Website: apple
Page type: address-validator
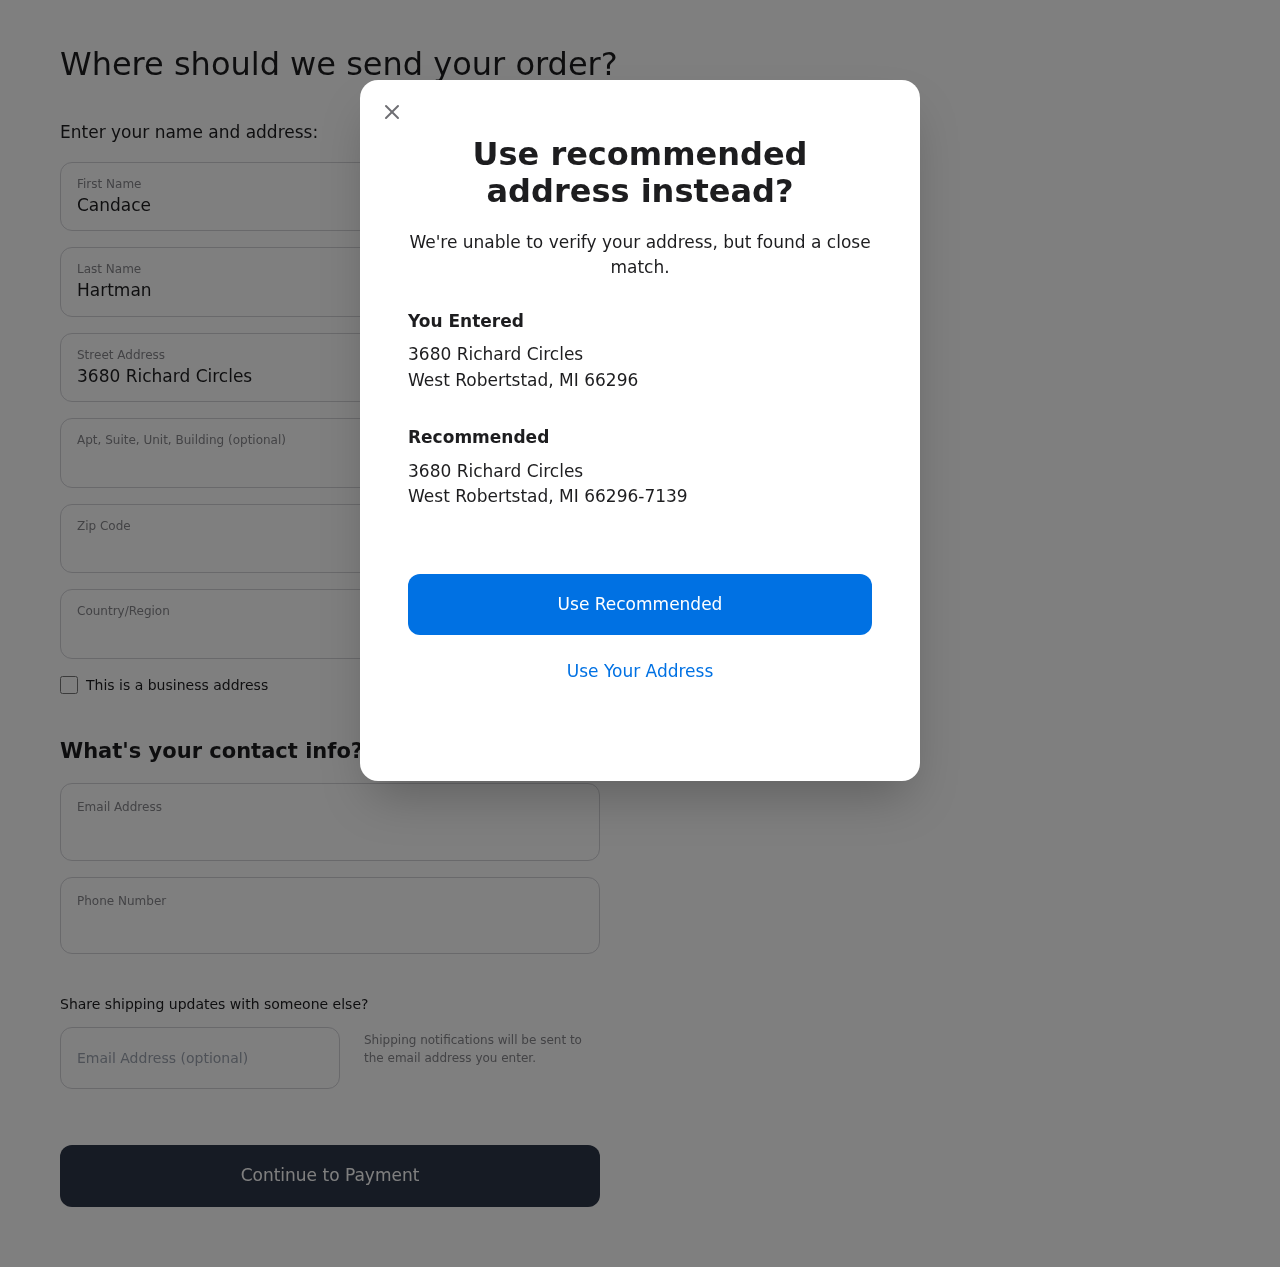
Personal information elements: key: PII_CITY
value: West Robertstad
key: PII_COUNTRY
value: United States
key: PII_EMAIL
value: candace_hartman@gmail.com
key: PII_FIRSTNAME
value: Candace
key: PII_GIFT_EMAIL
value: epalmer@hotmail.com
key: PII_LASTNAME
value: Hartman
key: PII_PHONE
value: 2908014974
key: PII_POSTCODE
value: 66296
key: PII_POSTCODE_FULL
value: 66296-7139
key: PII_STATE_ABBR
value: MI
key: PII_STREET
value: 3680 Richard Circles
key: PII_CITY2
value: West Robertstad
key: PII_STATE_ABBR2
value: MI